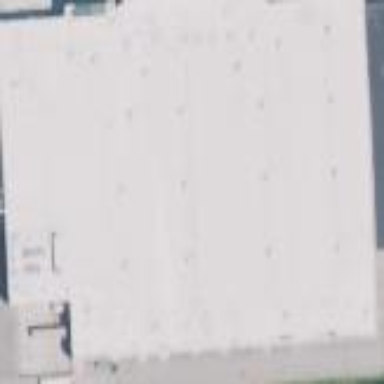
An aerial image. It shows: Department store building.